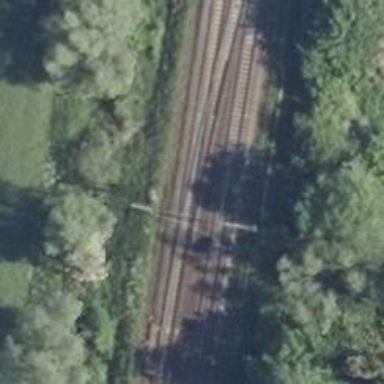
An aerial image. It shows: Railway signal.